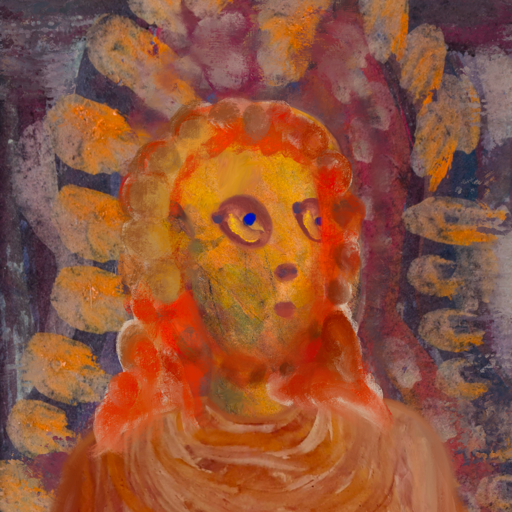
Background: Doll, Head And Neck Side: Gypsy_Mother, Face Side: Mother_And_Son_Son, Bust: Pious_Lady, Hair Side: Rupkatha, Head Accessory: Blank, Second Necklace: Blank, Necklace: Blank, Baby: Blank